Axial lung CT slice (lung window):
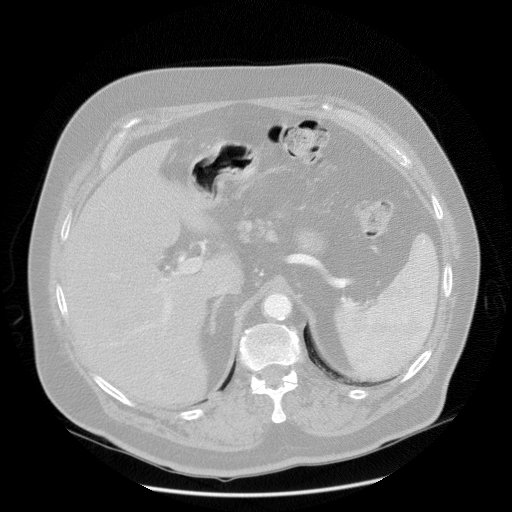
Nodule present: no